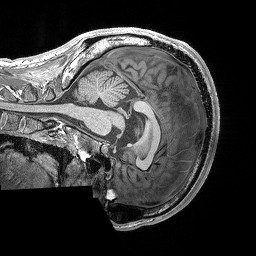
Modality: T1w
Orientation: sagittal
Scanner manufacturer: siemens
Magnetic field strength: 3 T
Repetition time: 2.25 s
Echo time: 0.00306 s